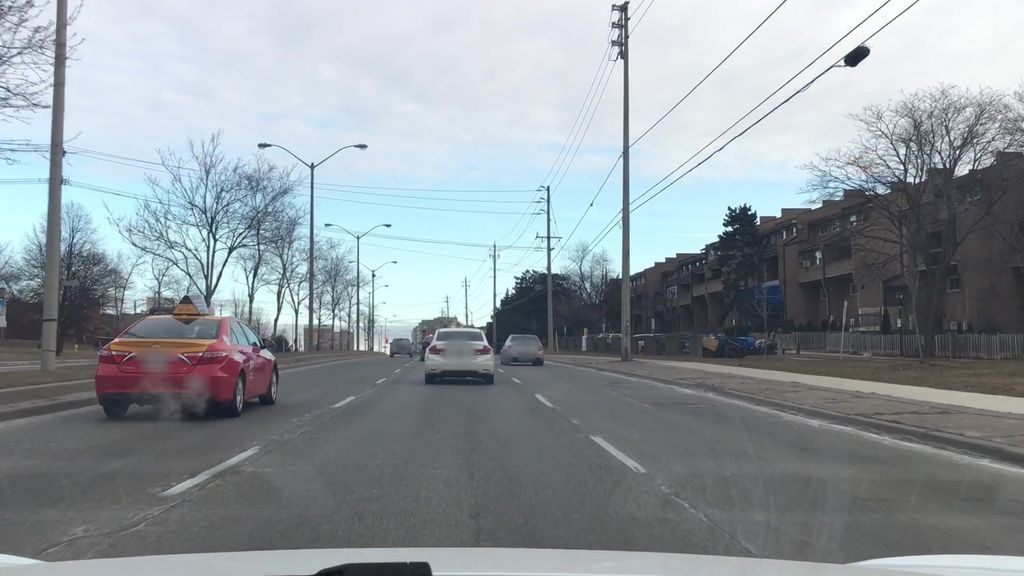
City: toronto